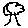
Label: tree